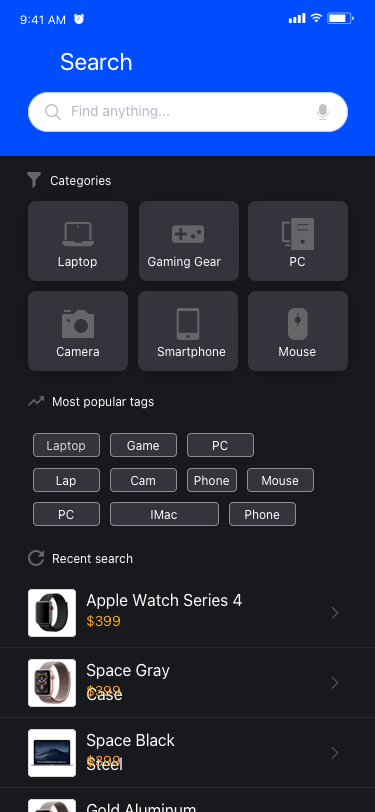
Text in this UI design:
Apple Watch Series 4
$399
Space Black Steel
$399
Space Gray Case
$399
Gold Aluminum Case
Categories
Laptop
Camera
Gaming Gear
Smartphone
PC
Mouse
Most popular tags
Recent search
Laptop
PC
Lap
Game
IMac
Cam
PC
Phone
Phone
Mouse
Find anything...
Search
9:41 AM